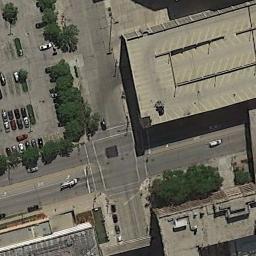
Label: intersection